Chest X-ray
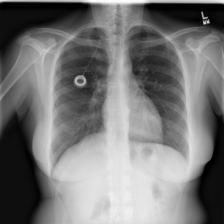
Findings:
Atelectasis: negative
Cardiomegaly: negative
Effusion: negative
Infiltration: negative
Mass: negative
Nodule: negative
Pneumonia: negative
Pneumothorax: negative
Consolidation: negative
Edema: negative
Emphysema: negative
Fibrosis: negative
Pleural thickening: negative
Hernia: negative